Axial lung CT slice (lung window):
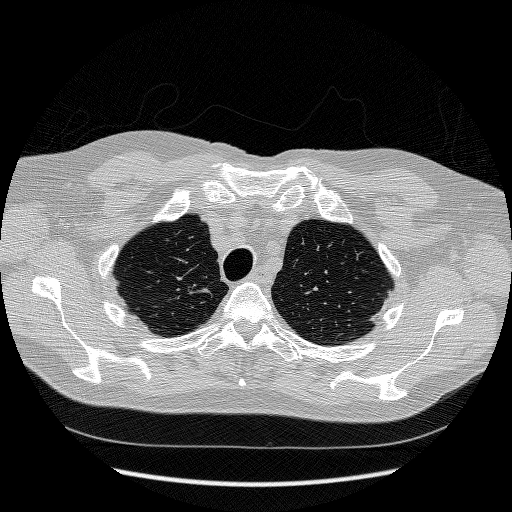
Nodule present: no